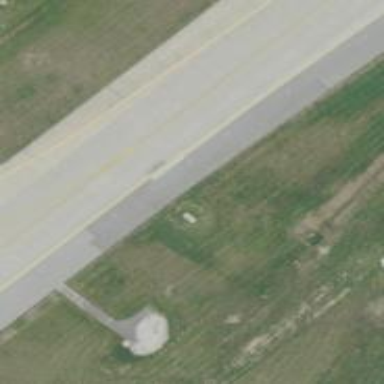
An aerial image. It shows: Image of taxiway at airport.